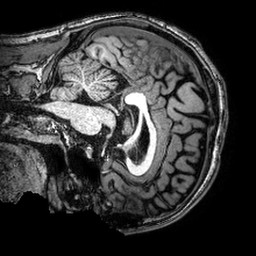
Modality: T1w
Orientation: sagittal
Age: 28
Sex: male